Question: I'm having trouble lining up the elements in my div containing the text input boxes.
This is what it's supposed to look like:

and this is the hot mess it is right now:
<URL>
I tried
'''
clear: none;
float: left;
'''
in my classes, but it doesn't seem to be working out.
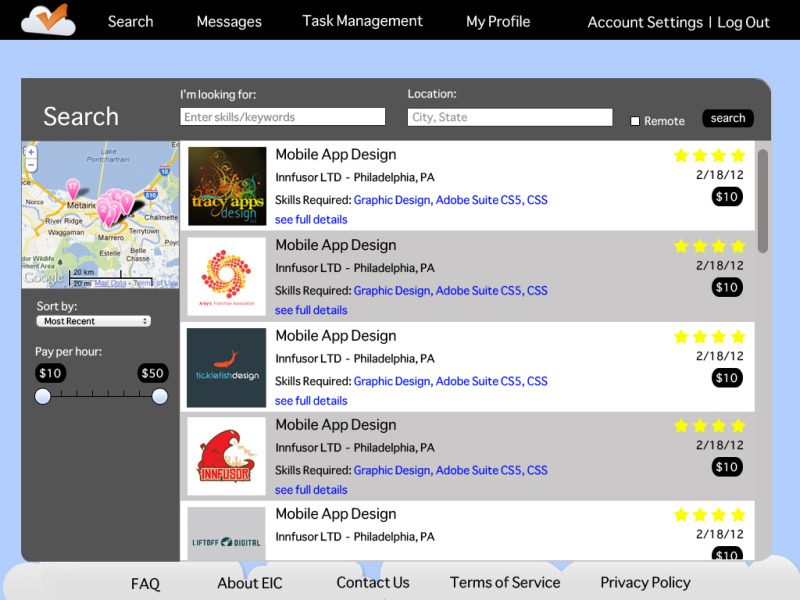
Answer: Try to add 'div' tag for 'text input box' and than you can decide to 'float: left;'
or 'float: right;' accordingly